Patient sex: F
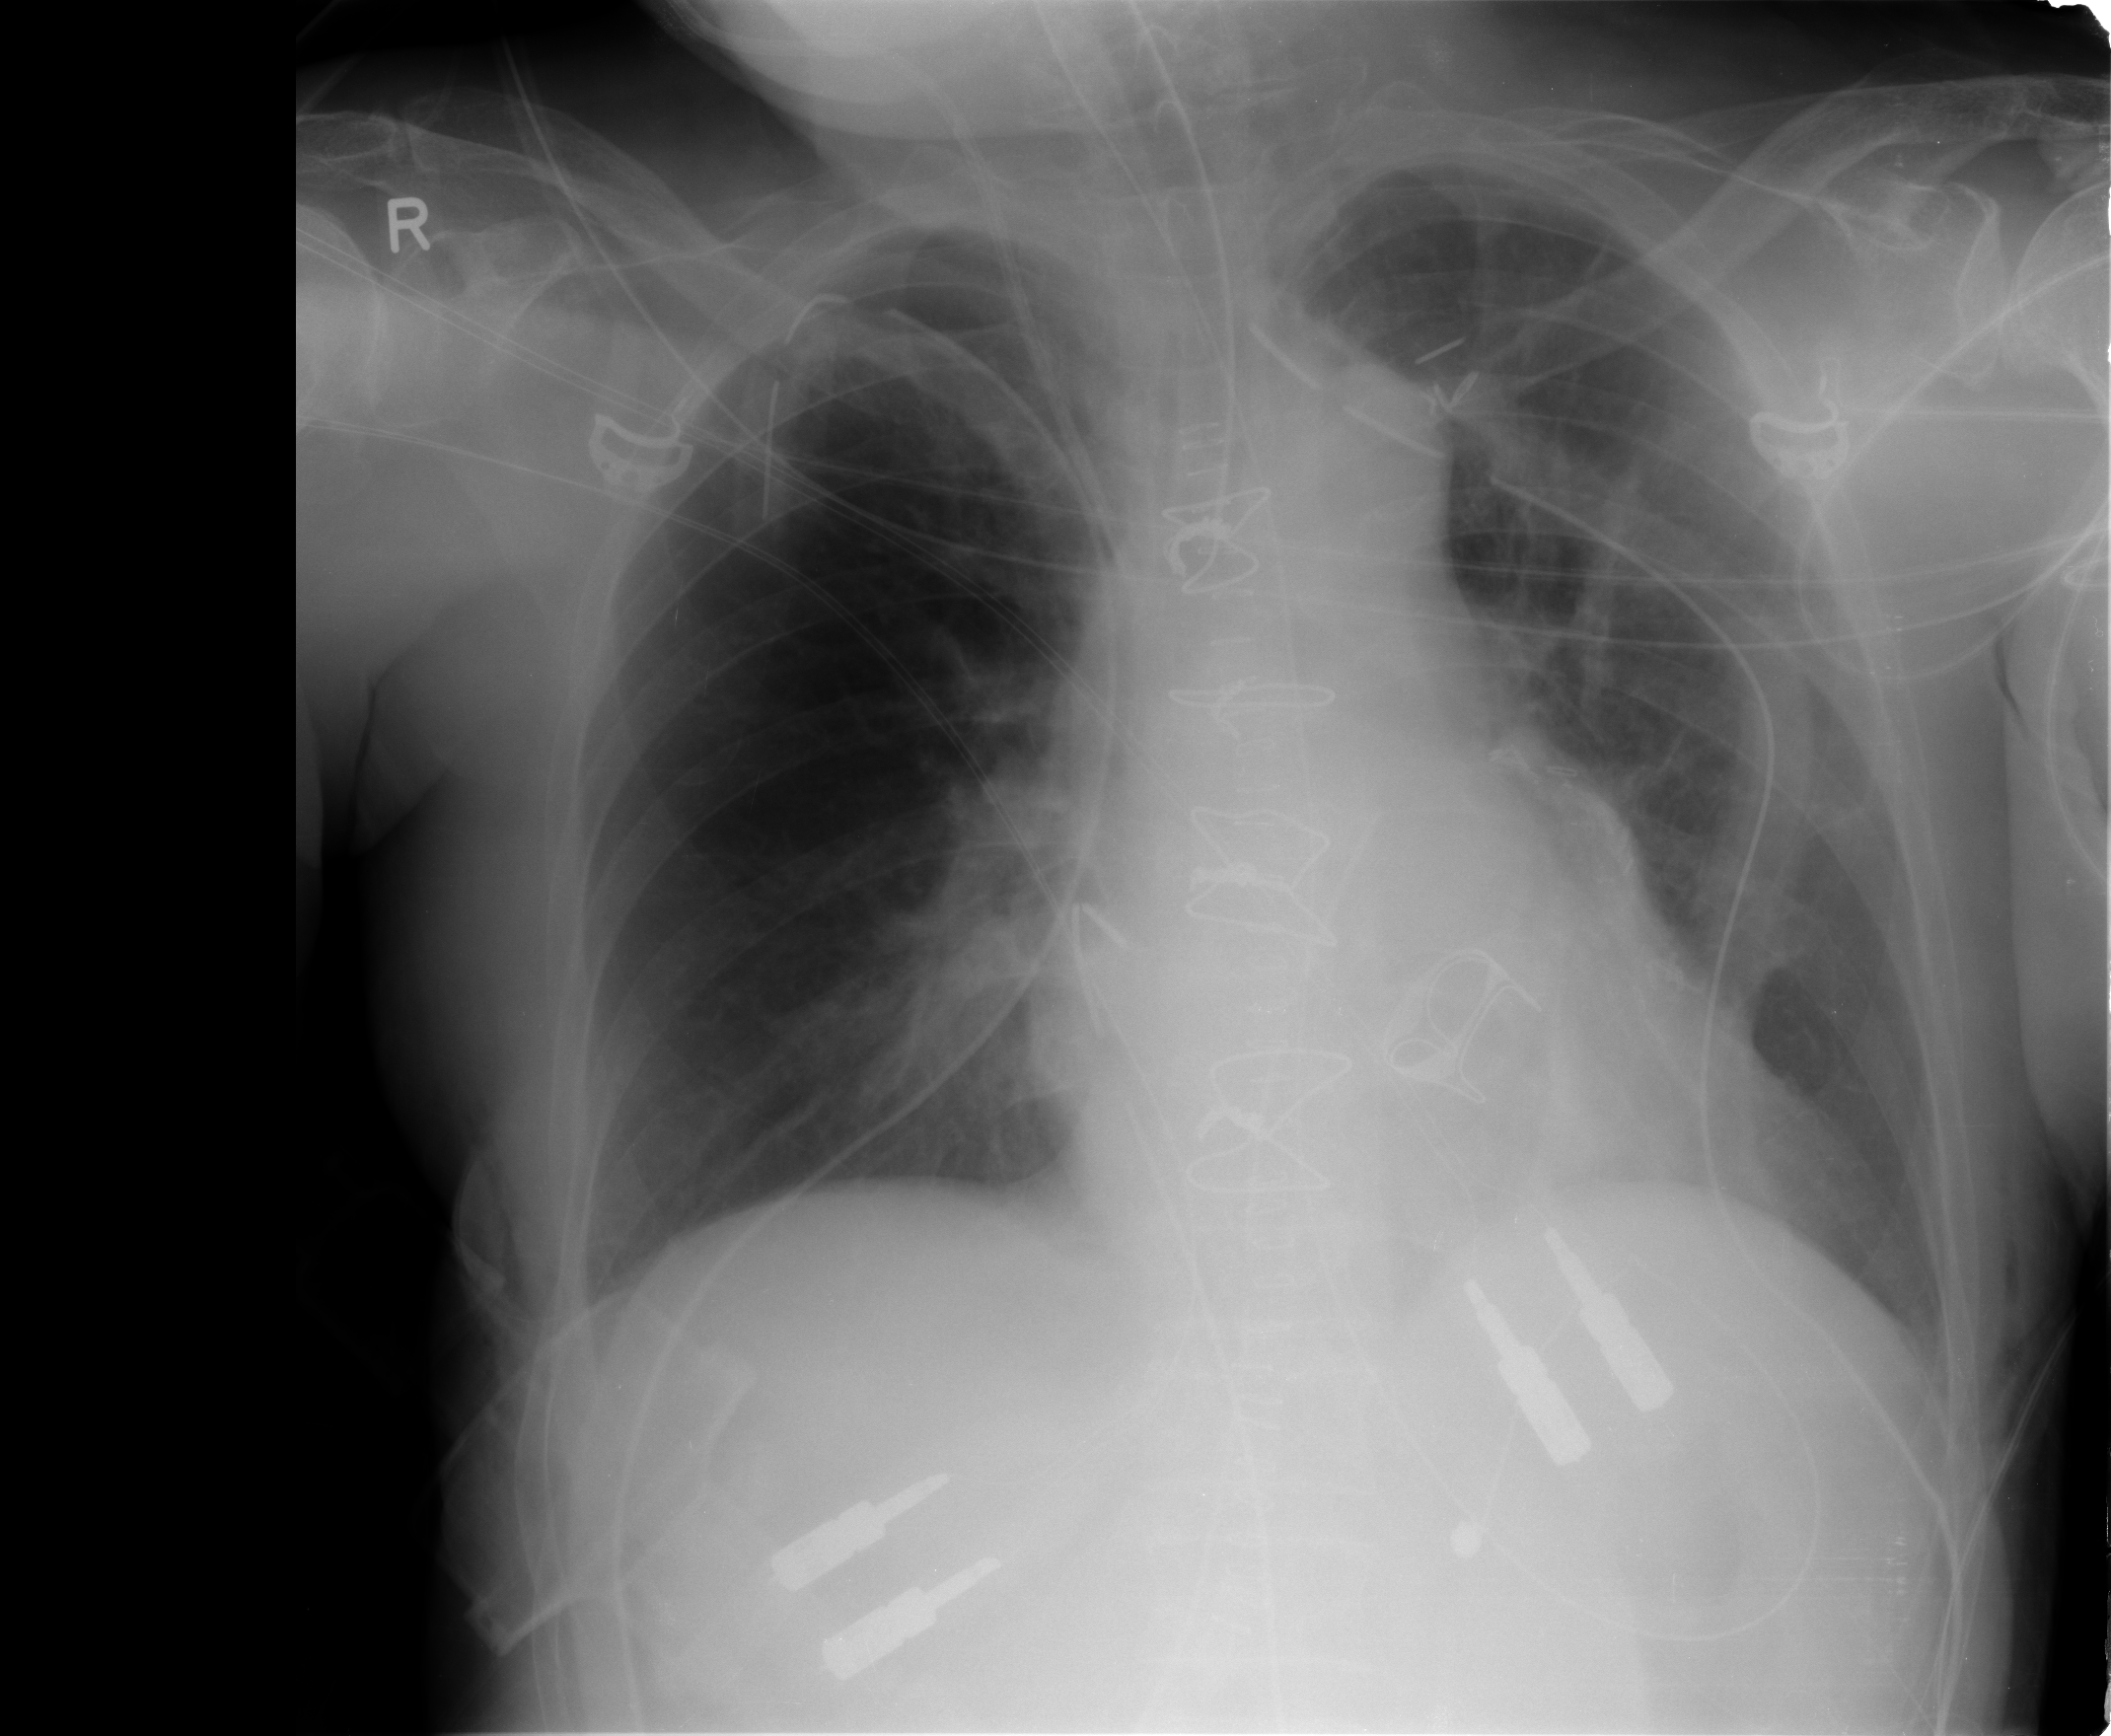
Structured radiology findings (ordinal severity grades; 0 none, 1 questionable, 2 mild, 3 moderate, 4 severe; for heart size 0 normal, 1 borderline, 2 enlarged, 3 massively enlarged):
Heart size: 0
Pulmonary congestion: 2
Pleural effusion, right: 0
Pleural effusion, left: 2
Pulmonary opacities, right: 0
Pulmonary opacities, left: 0
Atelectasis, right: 0
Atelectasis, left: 2